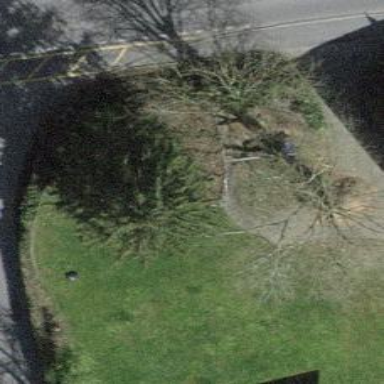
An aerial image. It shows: Evergreen needle-leaved tree.